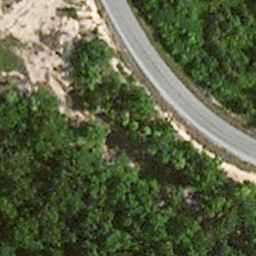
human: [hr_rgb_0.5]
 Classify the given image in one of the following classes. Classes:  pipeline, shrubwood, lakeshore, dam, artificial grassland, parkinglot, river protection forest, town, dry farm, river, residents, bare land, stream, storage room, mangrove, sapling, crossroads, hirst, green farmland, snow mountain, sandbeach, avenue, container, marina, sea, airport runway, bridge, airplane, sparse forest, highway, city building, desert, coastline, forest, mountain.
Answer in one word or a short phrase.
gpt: avenue